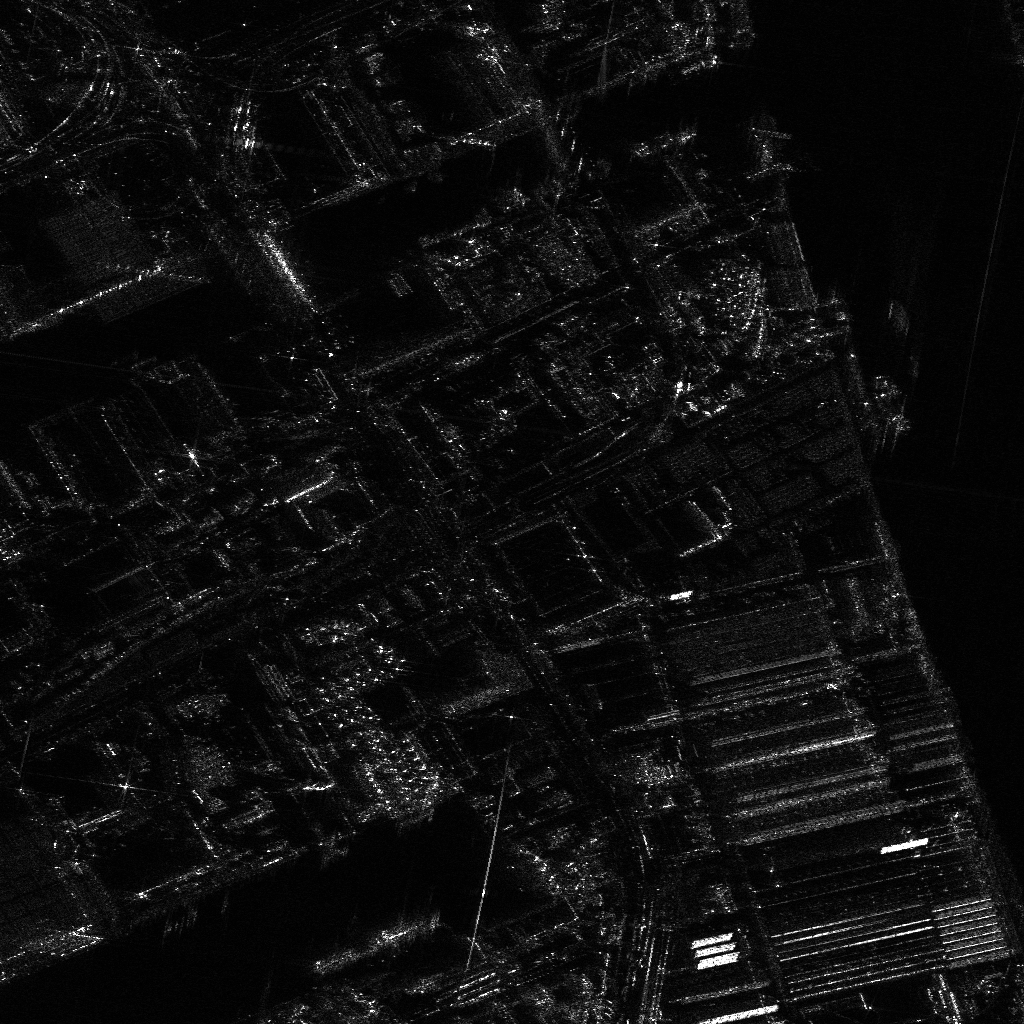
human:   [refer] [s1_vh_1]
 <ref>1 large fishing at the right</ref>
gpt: <box>[[83, 38, 90, 40, 77]]</box>